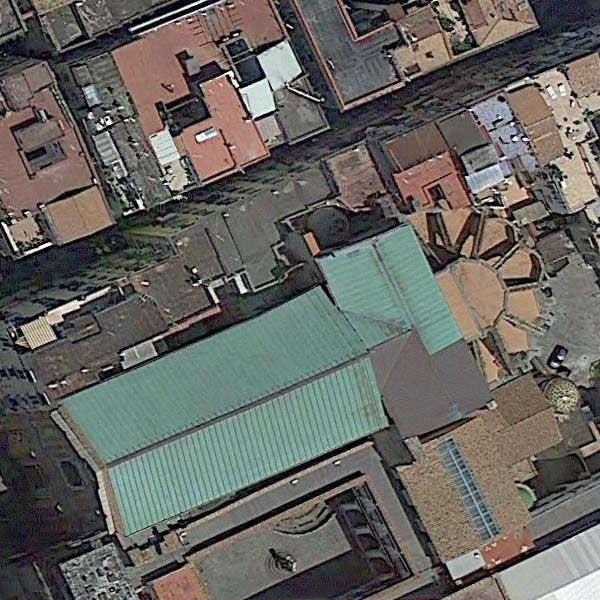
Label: Church